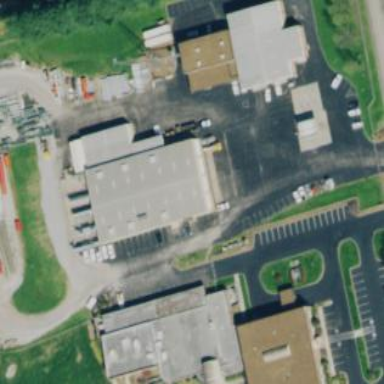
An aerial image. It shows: Warehouse building.